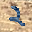
Label: 2